Question: I am using stacked line graph but I am facing issue with hover tooltips. There are some values which are 0. I just want to ignore tooltip on 0 value points because they override points with greater than 0 value.
I have tried eliminating 0 value points from data array but by doing that graph does not render correctly.
Please have a look at this:

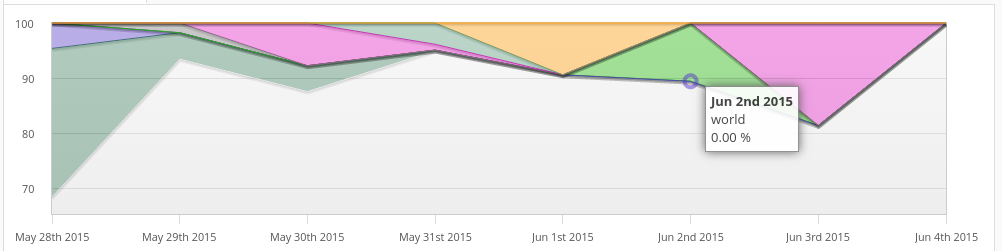
Answer: I have analyzed the code base and here are the changes which I have purposed.
<URL>
'''
@@ -607,7 +607,8 @@ Licensed under the MIT license.
clickable: false,
hoverable: false,
autoHighlight: true, // highlight in case mouse is near
- mouseActiveRadius: 10 // how far the mouse can be away to activate an item
+ mouseActiveRadius: 10, // how far the mouse can be away to activate an item
+ ignoreZeroValuePoints: false
},
interaction: {
redrawOverlayInterval: 1000/60 // time between updates, -1 means in same flow
@@ -2873,8 +2874,11 @@ Licensed under the MIT license.
// use <= to ensure last point takes precedence
// (last generally means on top of)
if (dist < smallestDistance) {
- smallestDistance = dist;
- item = [i, j / ps];
+ jps = j / ps;
+ if(!options.grid.ignoreZeroValuePoints || series[i].data[series[i].datapoints.points.slice(jps * series[i].datapoints.pointsize, (jps + 1) * series[i].datapoints.pointsize)[0]][1] != 0){
+ smallestDistance = dist;
+ item = [i, jps];
+ }
}
}
}
'''